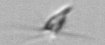
Label: Calciopappus